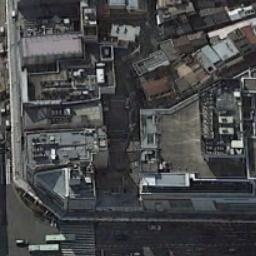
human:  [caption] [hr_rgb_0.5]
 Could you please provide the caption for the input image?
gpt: A commercial area with some varied buildings is surrounded by some roads .

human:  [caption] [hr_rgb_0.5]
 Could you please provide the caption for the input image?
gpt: The commercial area is near the road with many cars .

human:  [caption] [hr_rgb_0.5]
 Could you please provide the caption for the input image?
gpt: There are many dense tall buildings and several roads and many trees in a business district .

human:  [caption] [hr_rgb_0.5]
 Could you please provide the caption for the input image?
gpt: Buildings vary in size and height .

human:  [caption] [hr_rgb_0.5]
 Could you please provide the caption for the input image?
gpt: There are some buildings at the corner on a commercial area .